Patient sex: M
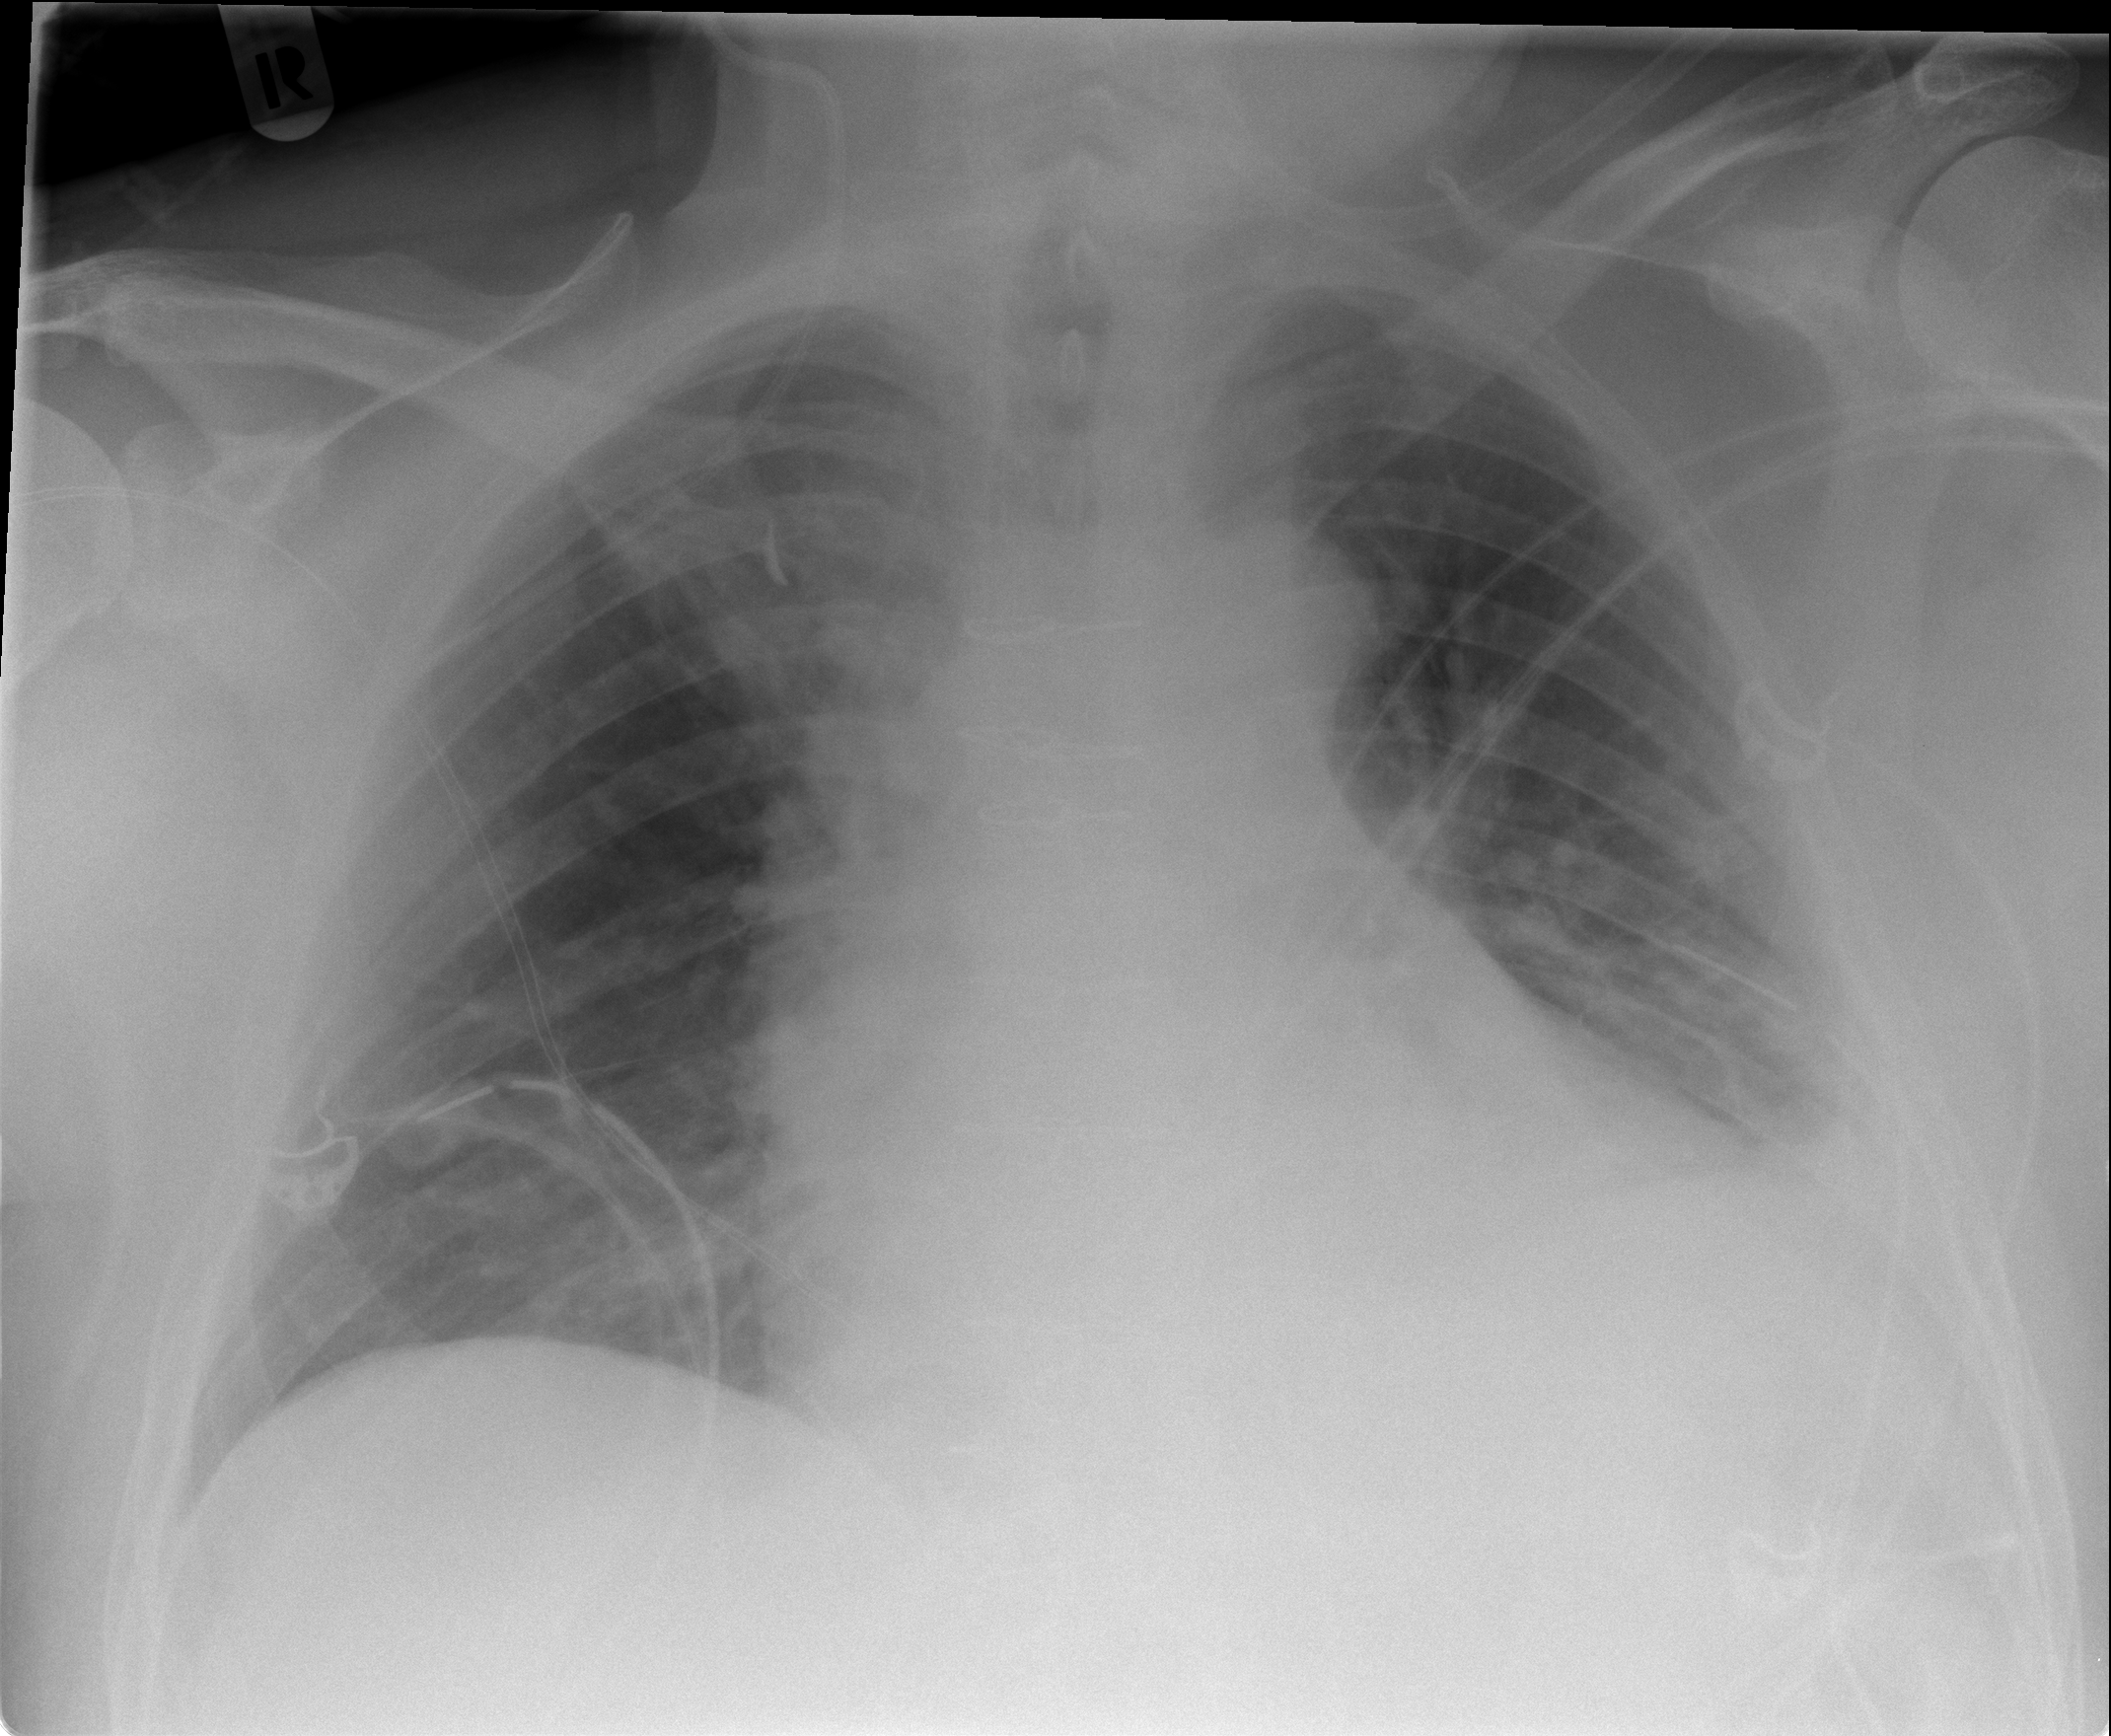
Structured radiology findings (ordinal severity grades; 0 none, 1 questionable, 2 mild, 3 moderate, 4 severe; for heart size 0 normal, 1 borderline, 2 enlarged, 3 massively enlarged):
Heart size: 2
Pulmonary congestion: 2
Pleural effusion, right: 0
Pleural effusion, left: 2
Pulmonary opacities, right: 0
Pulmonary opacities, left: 0
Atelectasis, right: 0
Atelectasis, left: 2